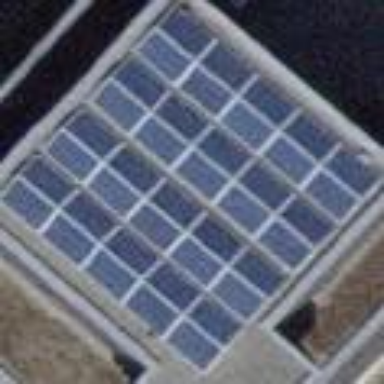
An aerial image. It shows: Solar power generator with photovoltaic panels.